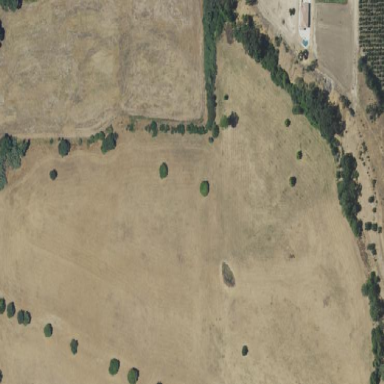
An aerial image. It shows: Beautiful meadow used as grazing land.